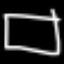
Label: square